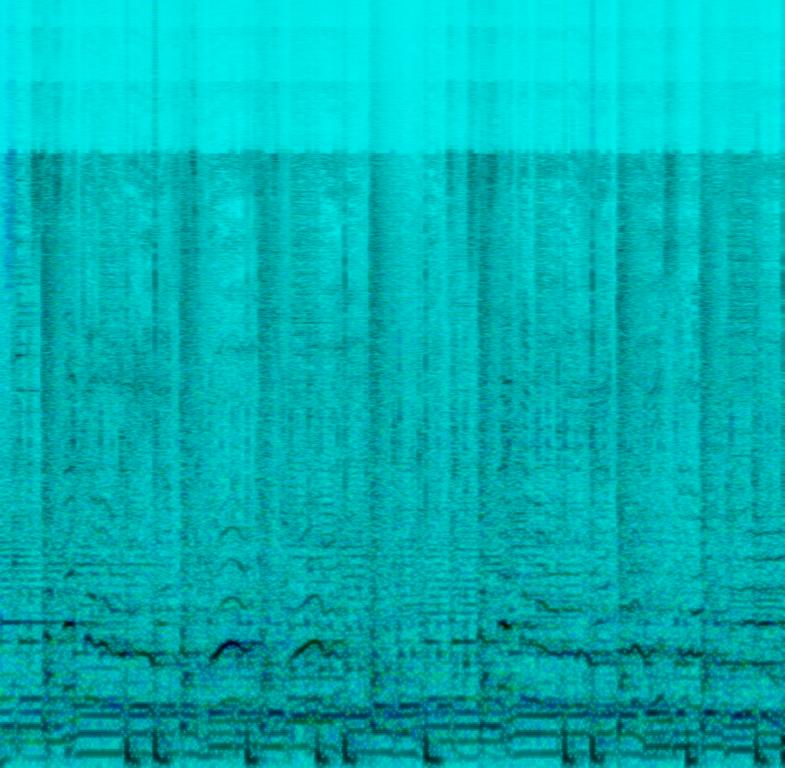
The rock music features a female voice singing a melody. The band that accompanies her consists of drums, bass guitar and electric guitar. The drums play a repetitive rhythm, the bass guitar also incorporates slides into its playing and the electric guitar plays a simple melody that's composed of repetitive notes.